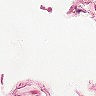
Metastatic tissue present: no